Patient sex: M
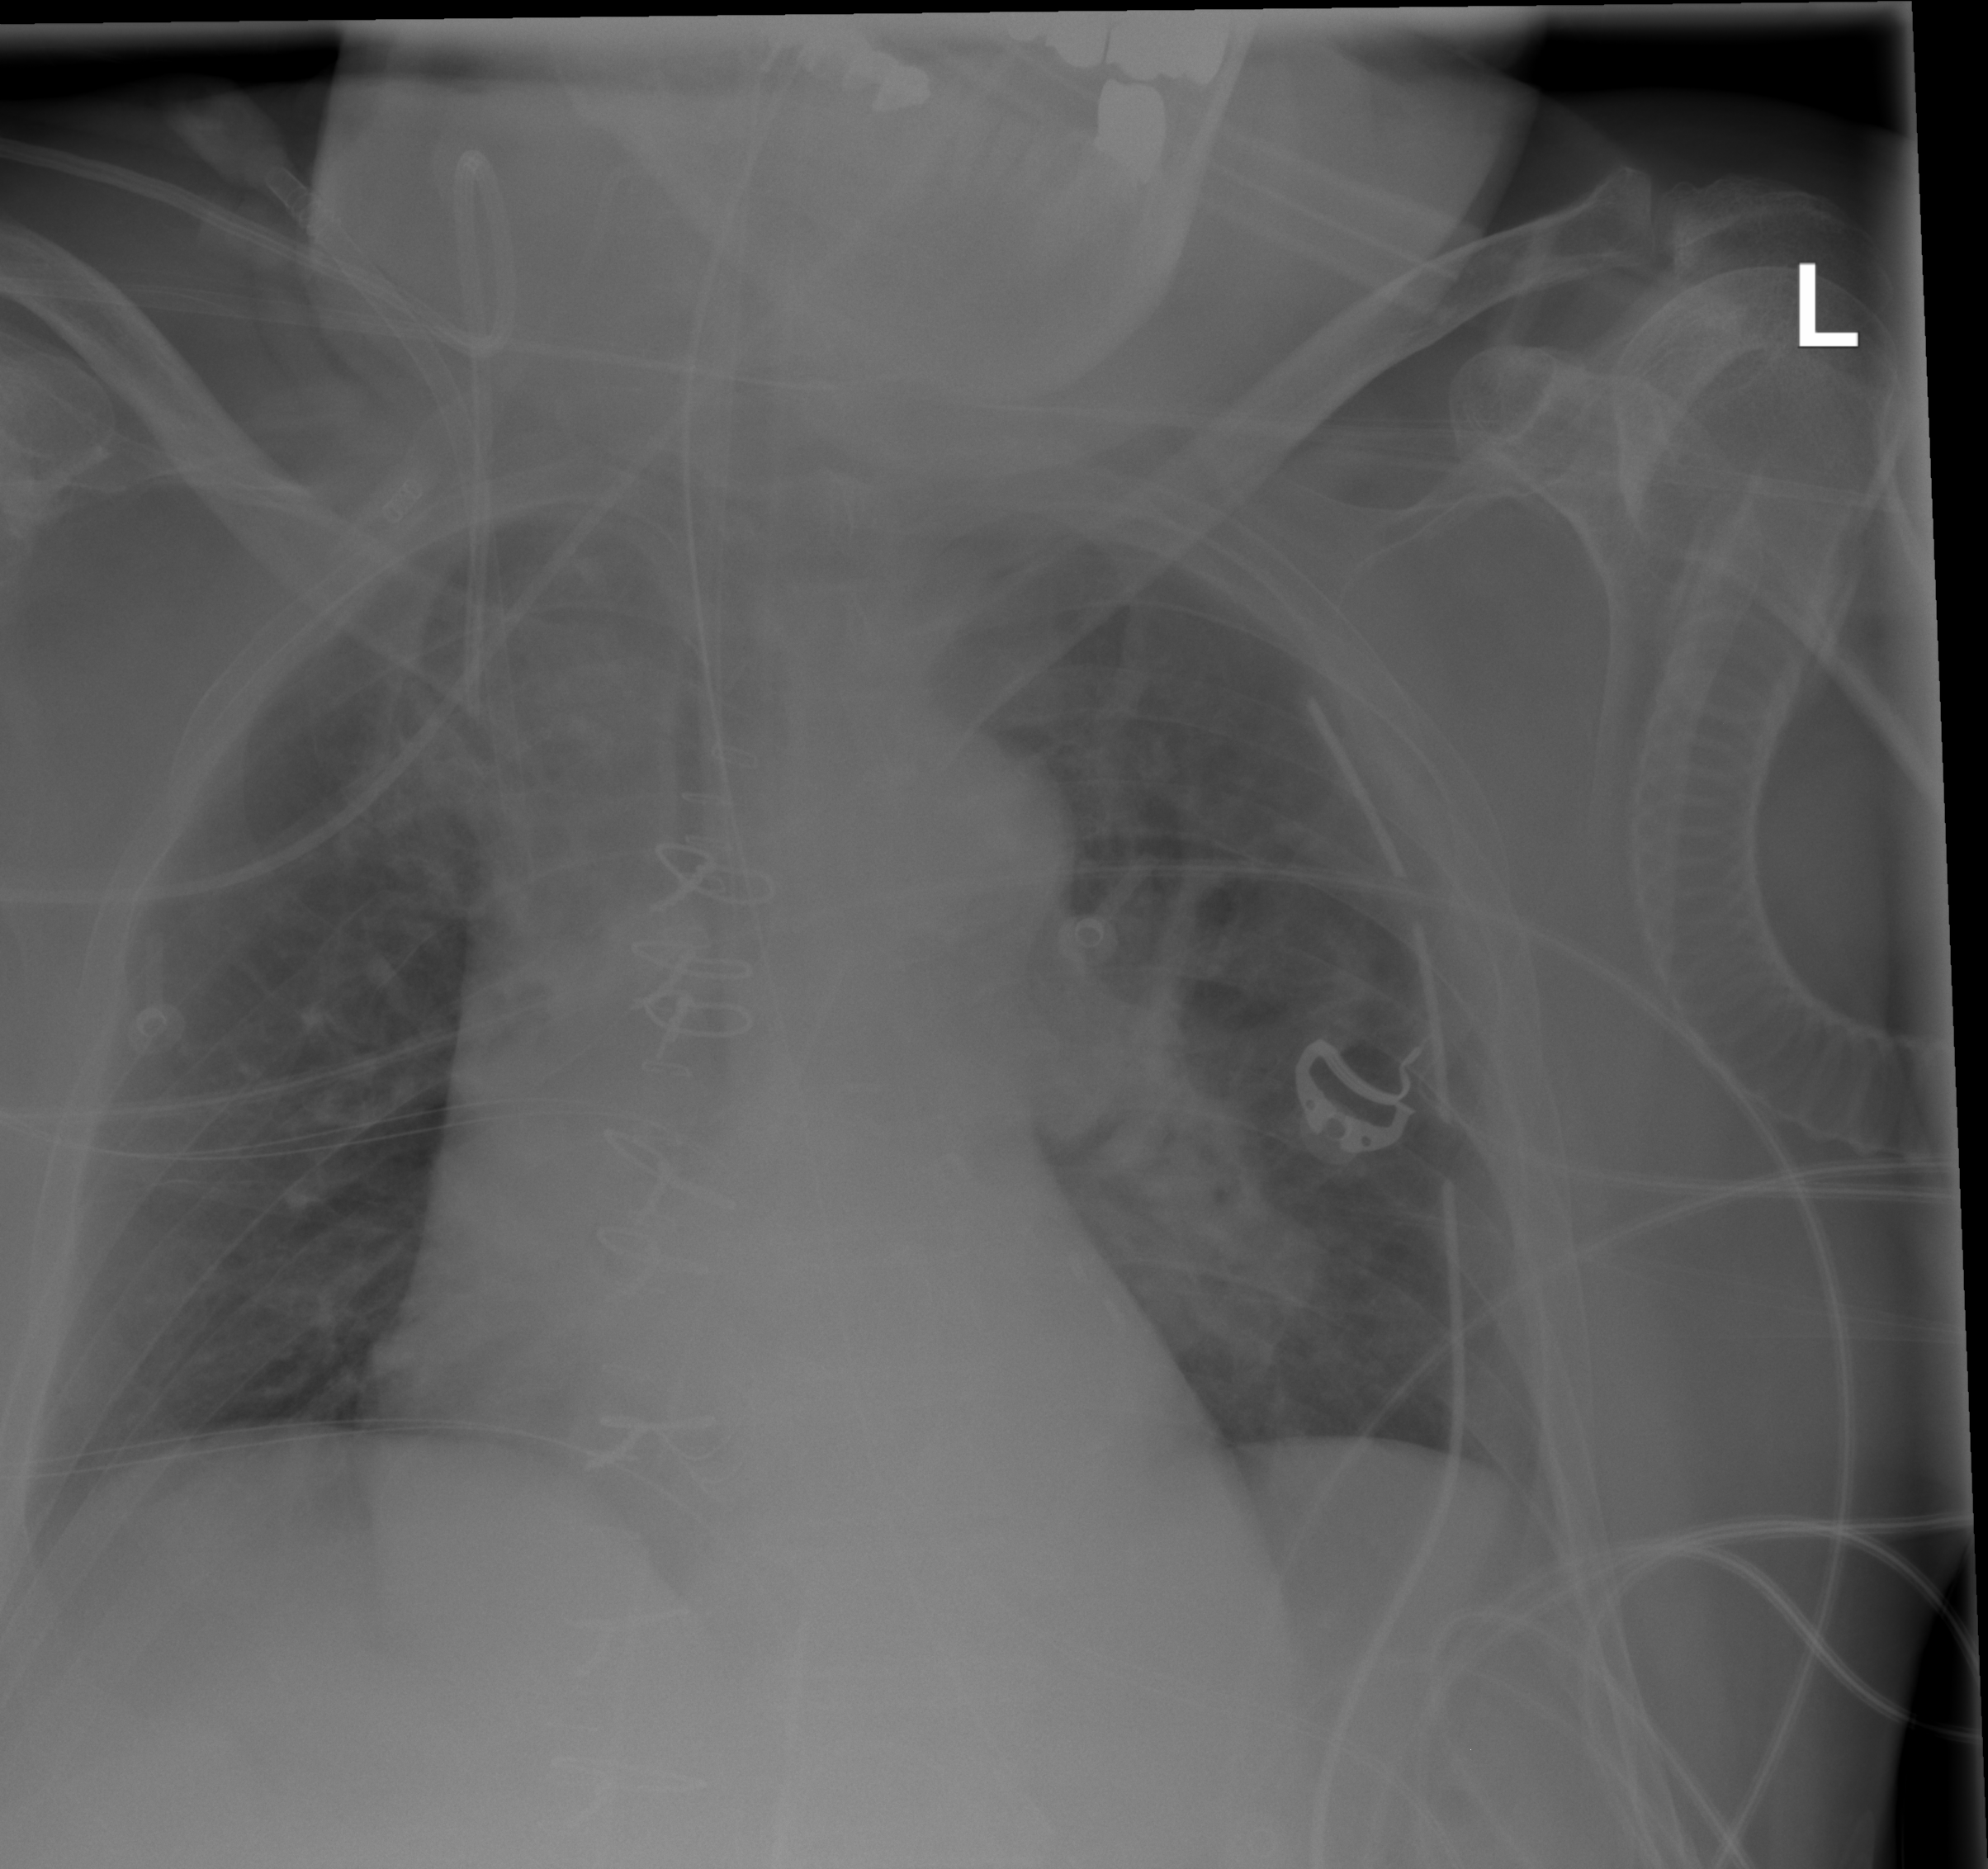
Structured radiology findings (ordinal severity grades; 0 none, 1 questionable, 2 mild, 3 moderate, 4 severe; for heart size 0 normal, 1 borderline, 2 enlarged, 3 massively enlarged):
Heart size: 0
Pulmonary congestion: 0
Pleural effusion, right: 1
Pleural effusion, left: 0
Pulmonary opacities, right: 0
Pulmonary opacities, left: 2
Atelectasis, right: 0
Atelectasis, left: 2